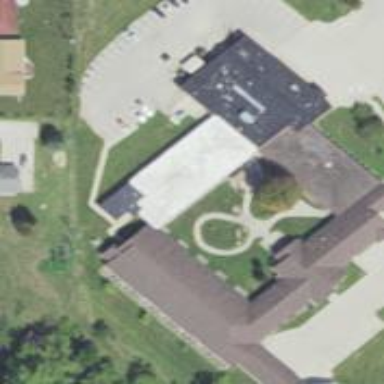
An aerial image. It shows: Nursing home.